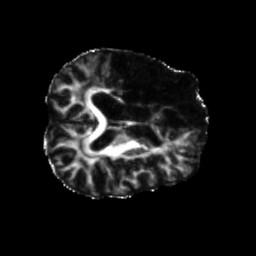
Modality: FA
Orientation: axial
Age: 64
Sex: male
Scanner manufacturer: siemens
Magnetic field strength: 3 T
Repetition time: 5.25 s
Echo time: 0.08 s